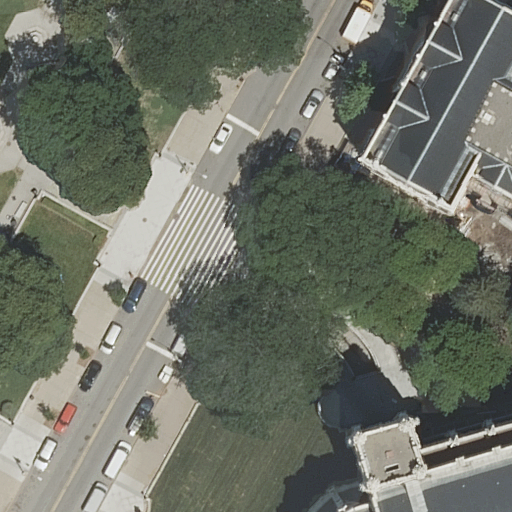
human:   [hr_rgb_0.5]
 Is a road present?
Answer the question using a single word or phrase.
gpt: yes

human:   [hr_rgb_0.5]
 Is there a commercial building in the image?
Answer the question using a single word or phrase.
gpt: no

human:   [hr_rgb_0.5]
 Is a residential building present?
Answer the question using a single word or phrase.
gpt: yes

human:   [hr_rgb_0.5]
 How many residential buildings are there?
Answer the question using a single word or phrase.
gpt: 1

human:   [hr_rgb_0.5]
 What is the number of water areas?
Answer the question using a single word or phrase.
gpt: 0

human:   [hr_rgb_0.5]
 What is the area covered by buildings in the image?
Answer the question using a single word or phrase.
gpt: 3503m2

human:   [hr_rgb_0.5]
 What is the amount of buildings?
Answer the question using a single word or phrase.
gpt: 1

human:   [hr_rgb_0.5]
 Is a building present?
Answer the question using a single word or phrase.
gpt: yes

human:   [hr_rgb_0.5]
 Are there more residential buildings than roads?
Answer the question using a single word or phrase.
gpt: no

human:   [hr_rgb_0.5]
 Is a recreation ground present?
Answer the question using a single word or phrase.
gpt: yes

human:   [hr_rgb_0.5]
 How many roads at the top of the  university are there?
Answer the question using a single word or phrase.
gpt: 0

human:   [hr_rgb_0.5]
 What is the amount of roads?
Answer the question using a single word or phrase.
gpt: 15

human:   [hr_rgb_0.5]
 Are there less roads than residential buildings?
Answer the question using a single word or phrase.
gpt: no

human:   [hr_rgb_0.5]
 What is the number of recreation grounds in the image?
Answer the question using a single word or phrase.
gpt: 7

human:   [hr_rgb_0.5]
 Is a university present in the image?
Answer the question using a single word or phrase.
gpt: yes

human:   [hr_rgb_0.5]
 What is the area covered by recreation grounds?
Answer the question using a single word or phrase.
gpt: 3131m2

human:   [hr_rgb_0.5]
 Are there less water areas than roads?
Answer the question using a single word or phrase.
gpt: yes

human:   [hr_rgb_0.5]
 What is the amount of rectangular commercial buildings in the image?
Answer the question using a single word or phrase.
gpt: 0

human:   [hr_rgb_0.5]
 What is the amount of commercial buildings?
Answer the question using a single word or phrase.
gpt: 0

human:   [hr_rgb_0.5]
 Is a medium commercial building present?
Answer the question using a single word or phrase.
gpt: no

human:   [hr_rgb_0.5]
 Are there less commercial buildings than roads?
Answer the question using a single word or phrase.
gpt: yes

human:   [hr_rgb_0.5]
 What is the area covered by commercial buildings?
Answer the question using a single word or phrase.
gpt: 0m2

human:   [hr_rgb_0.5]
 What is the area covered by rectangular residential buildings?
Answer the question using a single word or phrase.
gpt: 0m2

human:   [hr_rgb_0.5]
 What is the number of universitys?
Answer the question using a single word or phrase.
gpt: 1

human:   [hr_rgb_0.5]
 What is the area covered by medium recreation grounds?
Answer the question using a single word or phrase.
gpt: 152m2

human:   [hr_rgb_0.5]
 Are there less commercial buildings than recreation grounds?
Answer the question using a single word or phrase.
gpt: yes

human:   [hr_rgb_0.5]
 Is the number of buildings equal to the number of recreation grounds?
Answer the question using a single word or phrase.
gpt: no

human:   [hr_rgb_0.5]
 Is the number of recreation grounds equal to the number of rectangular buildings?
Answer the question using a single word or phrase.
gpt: no

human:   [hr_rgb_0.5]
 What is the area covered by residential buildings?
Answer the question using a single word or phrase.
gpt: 3503m2

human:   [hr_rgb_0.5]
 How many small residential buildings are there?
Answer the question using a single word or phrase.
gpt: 0

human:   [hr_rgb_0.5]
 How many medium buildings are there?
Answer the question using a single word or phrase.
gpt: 0

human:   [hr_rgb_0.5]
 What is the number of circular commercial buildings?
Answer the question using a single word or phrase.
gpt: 0

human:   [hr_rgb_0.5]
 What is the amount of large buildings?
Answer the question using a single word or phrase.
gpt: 1

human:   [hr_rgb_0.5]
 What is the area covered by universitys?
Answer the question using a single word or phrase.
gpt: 29m2

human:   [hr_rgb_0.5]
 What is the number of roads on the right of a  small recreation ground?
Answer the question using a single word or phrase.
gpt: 15

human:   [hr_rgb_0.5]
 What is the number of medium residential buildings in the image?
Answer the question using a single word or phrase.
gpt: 0

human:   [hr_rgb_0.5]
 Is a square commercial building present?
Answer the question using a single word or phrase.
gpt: no

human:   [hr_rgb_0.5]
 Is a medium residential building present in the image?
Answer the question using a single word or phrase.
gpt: no

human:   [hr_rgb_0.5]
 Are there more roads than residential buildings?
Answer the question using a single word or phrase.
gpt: yes

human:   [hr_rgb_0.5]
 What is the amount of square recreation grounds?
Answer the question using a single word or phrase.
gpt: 0

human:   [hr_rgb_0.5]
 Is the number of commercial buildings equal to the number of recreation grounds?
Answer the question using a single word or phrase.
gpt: no

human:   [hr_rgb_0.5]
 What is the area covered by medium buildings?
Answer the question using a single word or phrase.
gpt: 0m2

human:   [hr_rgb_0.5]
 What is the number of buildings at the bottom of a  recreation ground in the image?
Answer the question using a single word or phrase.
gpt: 1

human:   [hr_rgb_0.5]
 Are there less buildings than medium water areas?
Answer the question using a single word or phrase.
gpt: no

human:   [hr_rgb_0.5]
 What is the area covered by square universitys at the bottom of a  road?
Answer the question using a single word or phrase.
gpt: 0m2

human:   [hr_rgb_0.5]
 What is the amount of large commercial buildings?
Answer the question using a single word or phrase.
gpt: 0

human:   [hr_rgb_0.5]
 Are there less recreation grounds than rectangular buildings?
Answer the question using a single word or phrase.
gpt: no

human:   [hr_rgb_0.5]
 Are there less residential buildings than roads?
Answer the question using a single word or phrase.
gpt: yes

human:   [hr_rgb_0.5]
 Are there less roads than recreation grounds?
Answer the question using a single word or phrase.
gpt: no

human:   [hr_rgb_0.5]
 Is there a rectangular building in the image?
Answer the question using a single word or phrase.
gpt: no

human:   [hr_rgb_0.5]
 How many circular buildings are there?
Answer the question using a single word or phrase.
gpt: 0

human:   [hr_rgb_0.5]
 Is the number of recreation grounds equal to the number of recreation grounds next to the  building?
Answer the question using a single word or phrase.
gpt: yes

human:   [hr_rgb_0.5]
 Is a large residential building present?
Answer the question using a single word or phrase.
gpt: yes

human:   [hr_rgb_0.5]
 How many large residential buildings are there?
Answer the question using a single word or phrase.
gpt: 1

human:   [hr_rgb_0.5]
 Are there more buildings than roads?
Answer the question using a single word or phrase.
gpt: no

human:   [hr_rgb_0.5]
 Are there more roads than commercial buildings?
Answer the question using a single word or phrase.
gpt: yes

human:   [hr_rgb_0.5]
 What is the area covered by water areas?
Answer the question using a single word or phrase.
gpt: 0m2

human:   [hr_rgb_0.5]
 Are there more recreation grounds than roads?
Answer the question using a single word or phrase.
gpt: no

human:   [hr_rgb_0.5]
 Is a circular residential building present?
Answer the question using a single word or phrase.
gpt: no

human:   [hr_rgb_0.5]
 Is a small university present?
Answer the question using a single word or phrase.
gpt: yes

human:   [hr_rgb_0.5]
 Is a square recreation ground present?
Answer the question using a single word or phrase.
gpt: no

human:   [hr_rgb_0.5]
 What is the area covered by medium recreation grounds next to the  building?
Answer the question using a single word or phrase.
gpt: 152m2

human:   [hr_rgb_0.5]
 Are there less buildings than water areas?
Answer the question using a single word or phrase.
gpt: no

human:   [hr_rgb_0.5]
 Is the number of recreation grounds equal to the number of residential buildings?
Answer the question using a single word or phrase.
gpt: no